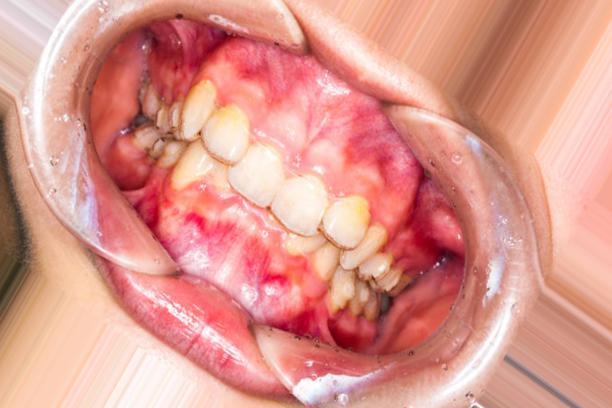
Condition: Caries